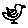
Label: bird